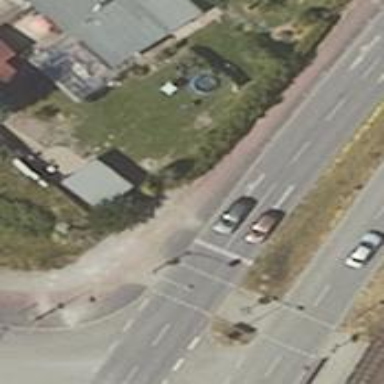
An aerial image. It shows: Road with traffic signals.